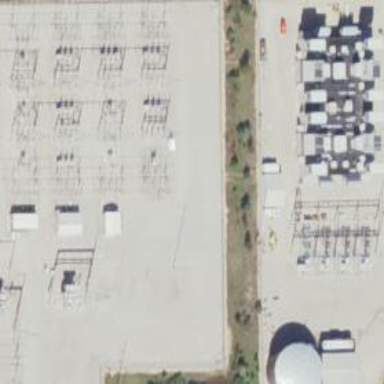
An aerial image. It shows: Switch used for power control.